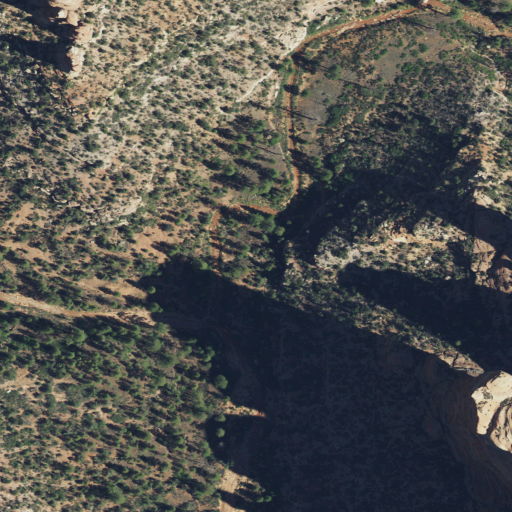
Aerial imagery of valley in Utah named Butts Canyon containing evergreen forest and shrub